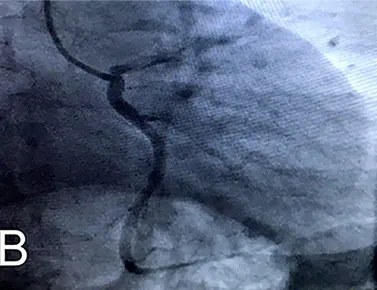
(A-C) Emergency coronary angiography showed LAD emitted D1 have plaque formation and mild stenosis, but LCX have no obvious stenosis.
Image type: radiology (x_ray)